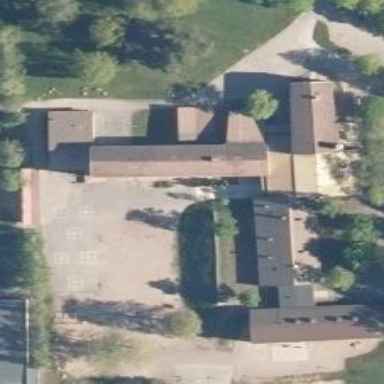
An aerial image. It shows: School building.